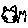
Label: cat